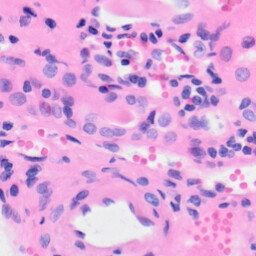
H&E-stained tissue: Kidney